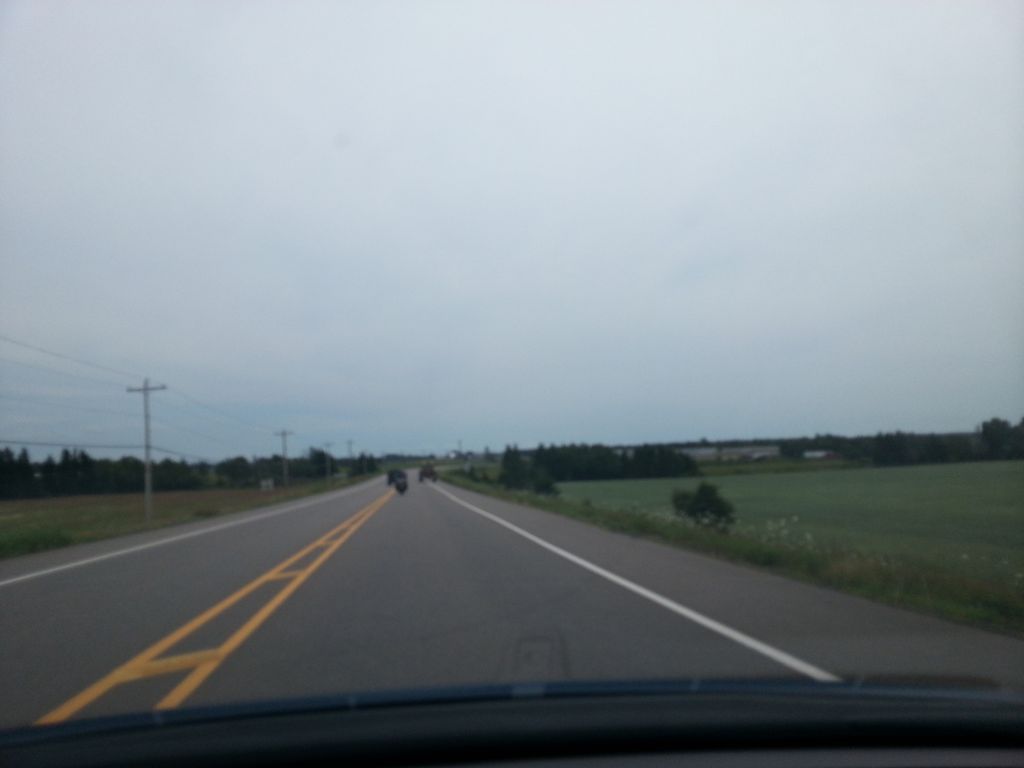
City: charlottetown